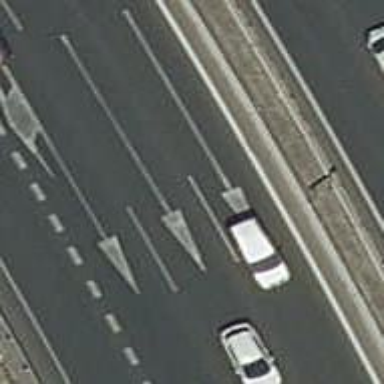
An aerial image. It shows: View of motorway.